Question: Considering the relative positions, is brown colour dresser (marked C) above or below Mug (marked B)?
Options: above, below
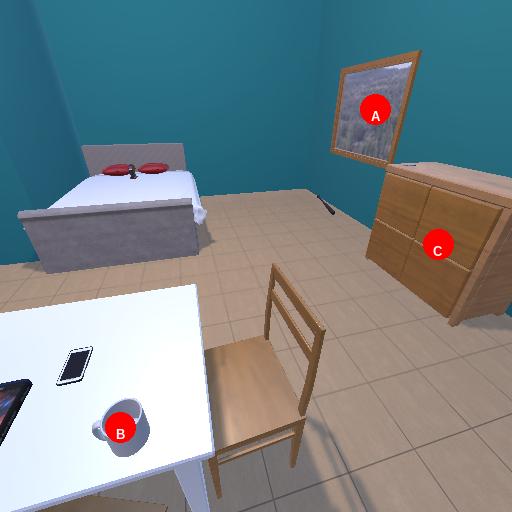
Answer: above